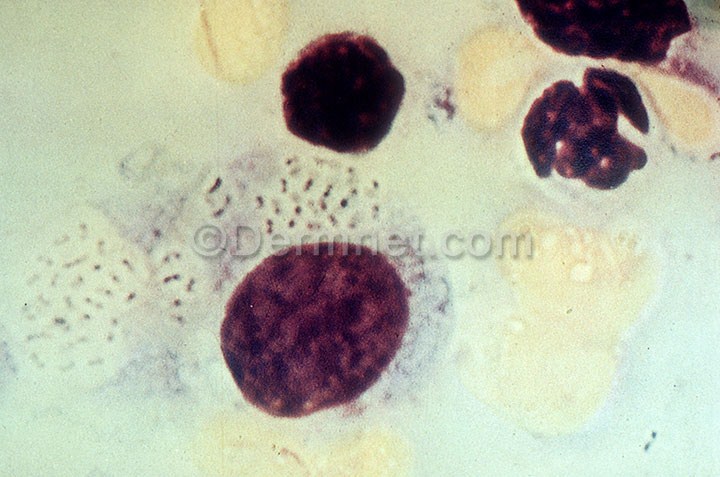
Disease: Herpes HPV and other STDs Photos